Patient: sex M, age 62
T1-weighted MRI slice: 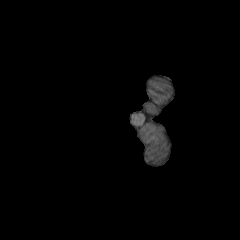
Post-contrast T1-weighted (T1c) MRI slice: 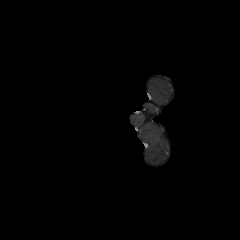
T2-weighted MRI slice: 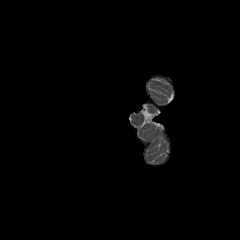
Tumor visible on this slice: no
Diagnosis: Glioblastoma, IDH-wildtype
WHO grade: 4